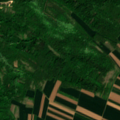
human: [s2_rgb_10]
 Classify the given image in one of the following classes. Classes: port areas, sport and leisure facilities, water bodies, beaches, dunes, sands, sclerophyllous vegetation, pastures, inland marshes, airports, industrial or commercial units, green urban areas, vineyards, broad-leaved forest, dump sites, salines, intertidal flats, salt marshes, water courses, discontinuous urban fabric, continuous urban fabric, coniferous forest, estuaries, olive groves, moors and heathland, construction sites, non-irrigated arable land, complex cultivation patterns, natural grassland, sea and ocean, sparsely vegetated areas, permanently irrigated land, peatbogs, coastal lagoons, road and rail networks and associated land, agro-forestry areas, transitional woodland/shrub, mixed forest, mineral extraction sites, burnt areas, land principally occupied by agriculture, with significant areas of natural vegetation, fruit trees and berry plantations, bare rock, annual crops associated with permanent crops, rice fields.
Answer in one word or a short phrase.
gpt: non-irrigated arable land, land principally occupied by agriculture, with significant areas of natural vegetation, broad-leaved forest